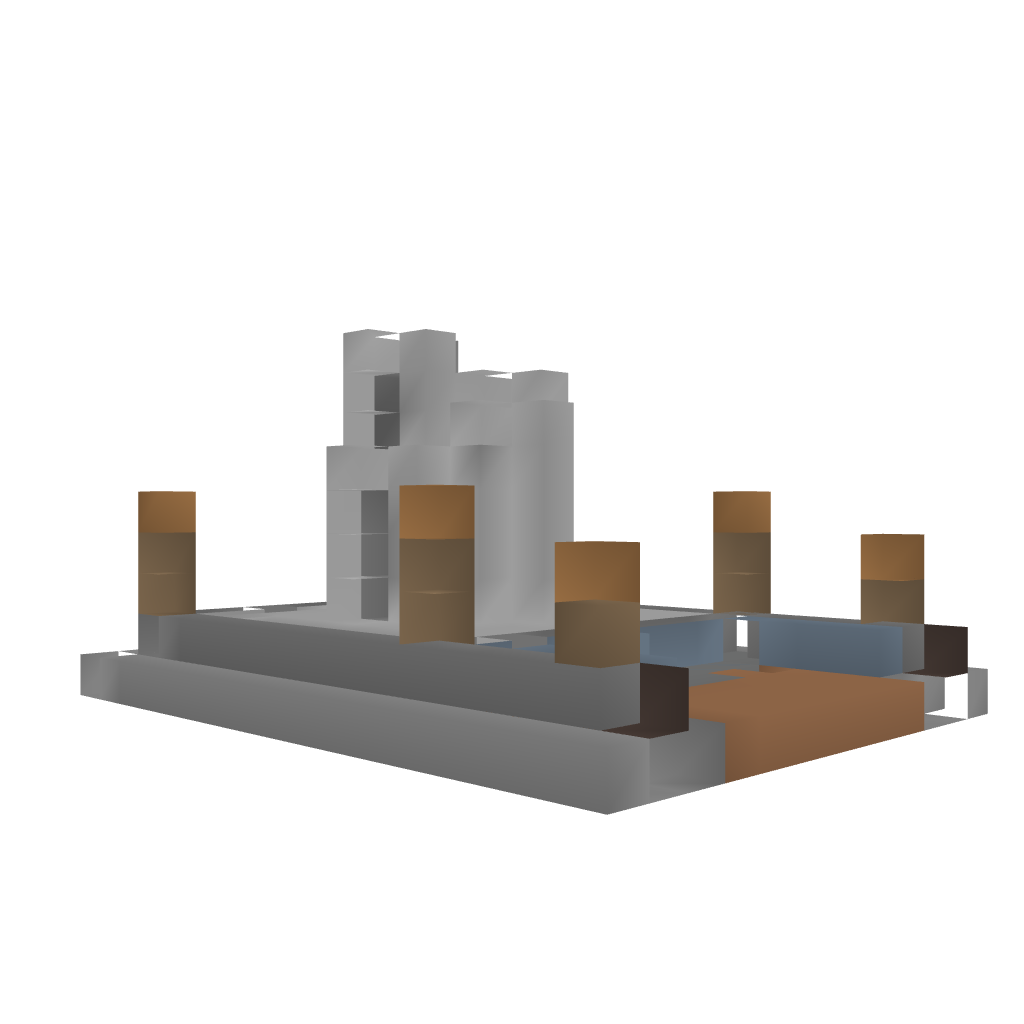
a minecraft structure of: small fountain